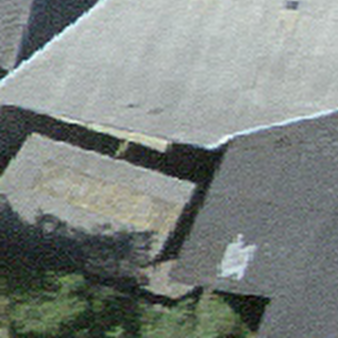
Label: other